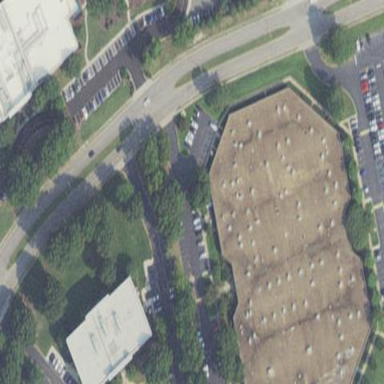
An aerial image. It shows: Building.